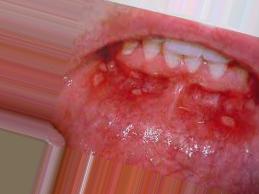
Condition: Mouth Ulcer